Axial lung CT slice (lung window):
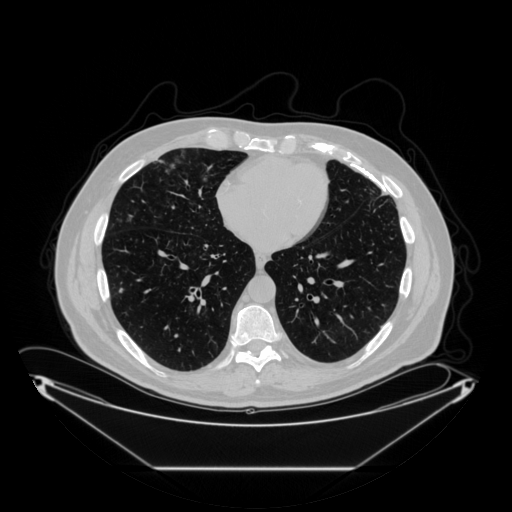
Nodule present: no